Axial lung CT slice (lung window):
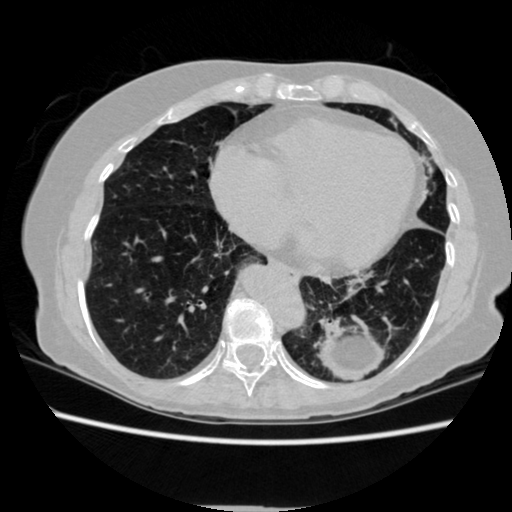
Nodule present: no